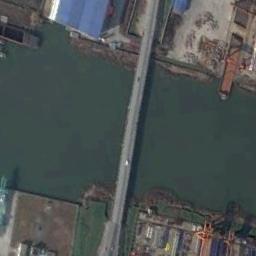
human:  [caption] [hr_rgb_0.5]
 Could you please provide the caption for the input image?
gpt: The bridge made a turn as it approached the shore and the water under the bridge is clear .

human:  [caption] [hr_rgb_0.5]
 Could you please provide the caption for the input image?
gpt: A bridge is over the river with some buildings beside .

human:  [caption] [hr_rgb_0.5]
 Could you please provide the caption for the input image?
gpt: A bridge built on a dark green river and some buildings on both sides of the river .

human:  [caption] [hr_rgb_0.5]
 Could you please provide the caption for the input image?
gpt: A bridge connects the land on both sides of the green river, And there is a large farmland on the land .

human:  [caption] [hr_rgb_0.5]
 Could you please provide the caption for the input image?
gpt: There are many buildings beside the bridge .